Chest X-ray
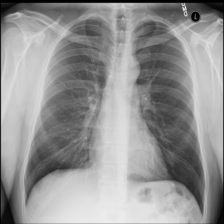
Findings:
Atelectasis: negative
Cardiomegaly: negative
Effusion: negative
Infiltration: negative
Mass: negative
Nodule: negative
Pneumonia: negative
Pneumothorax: negative
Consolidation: negative
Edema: negative
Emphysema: negative
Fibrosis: negative
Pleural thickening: negative
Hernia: negative